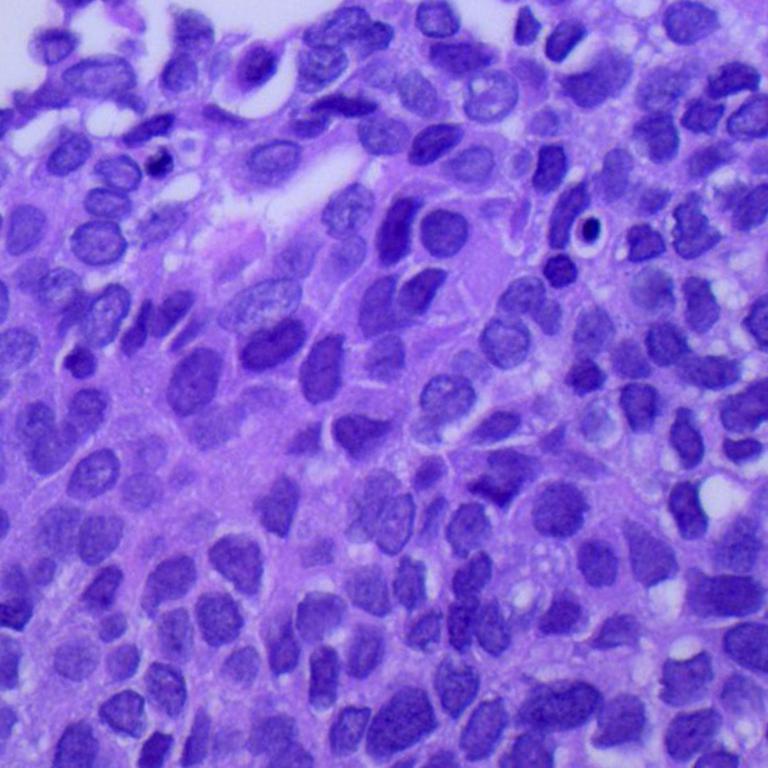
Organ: lung
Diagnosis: squamous carcinomas